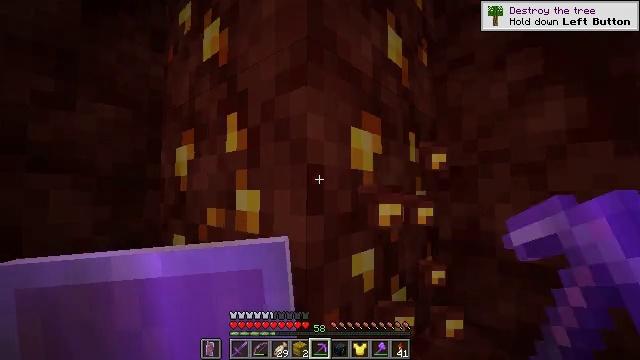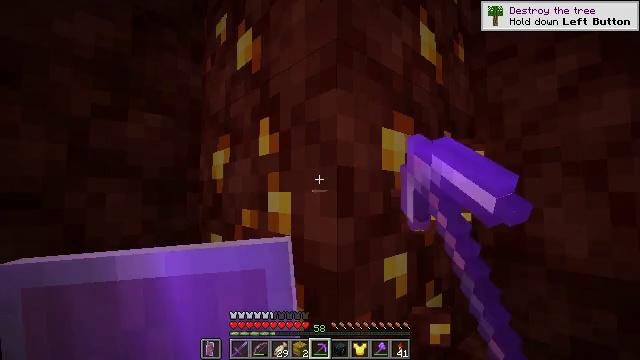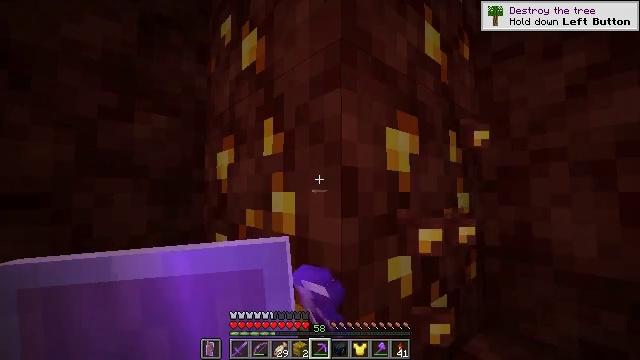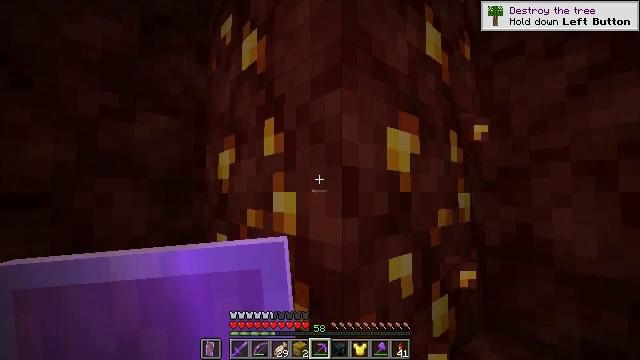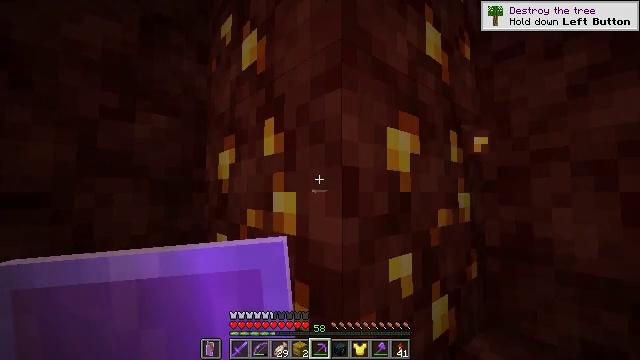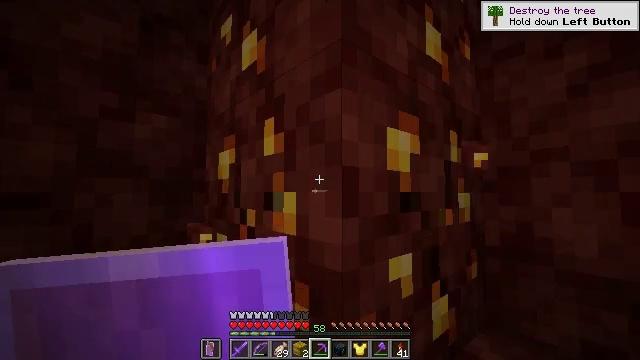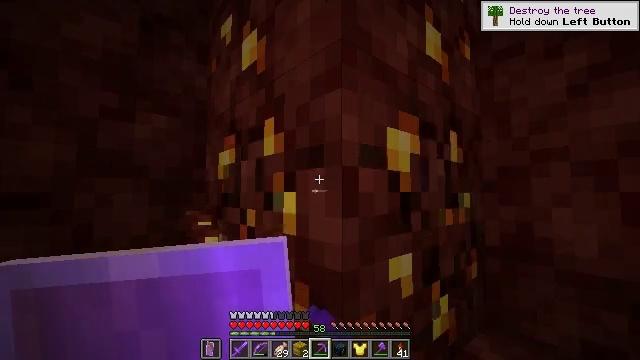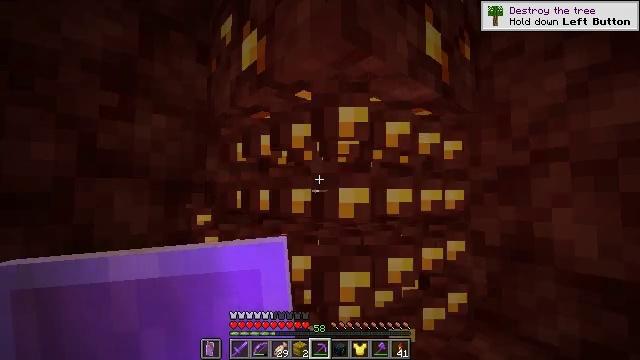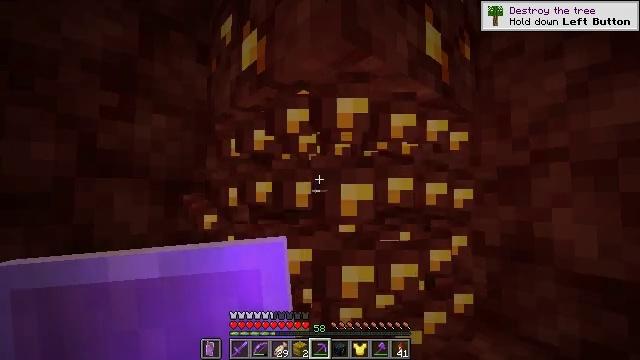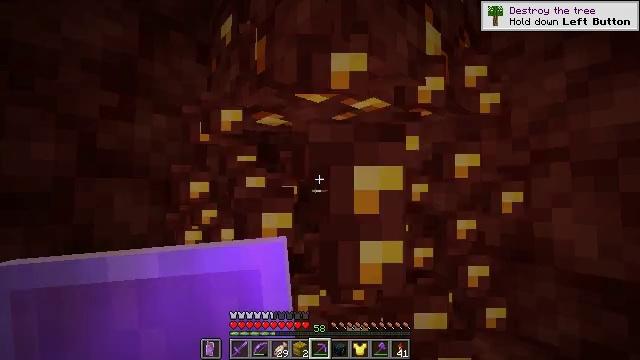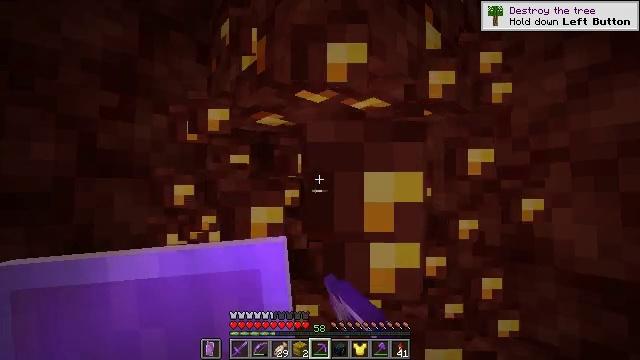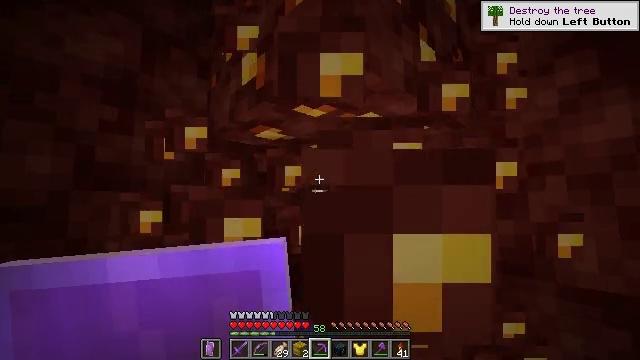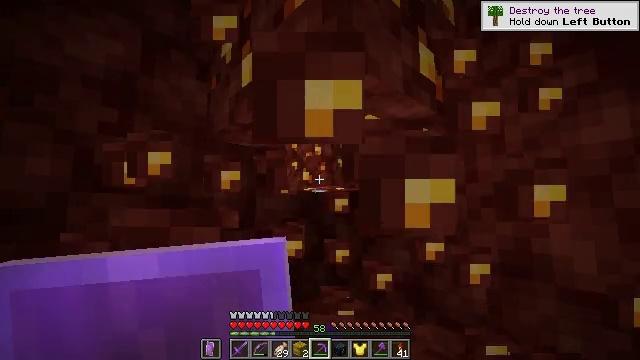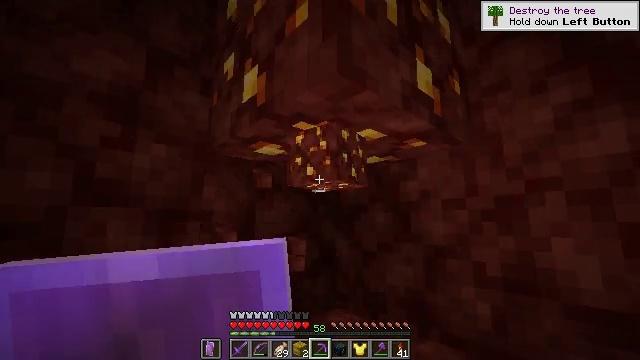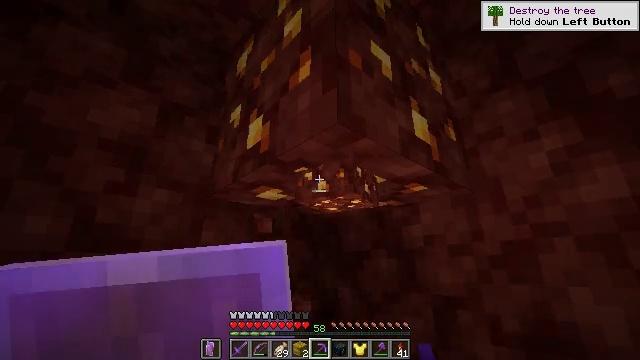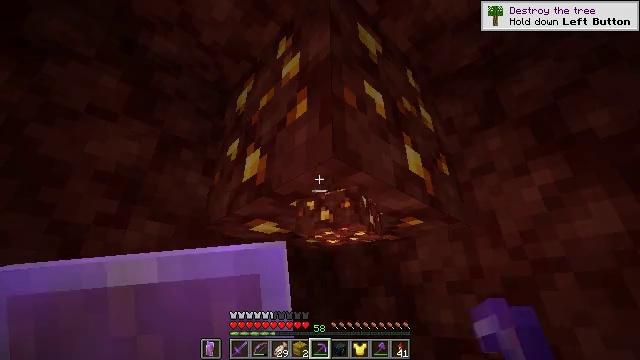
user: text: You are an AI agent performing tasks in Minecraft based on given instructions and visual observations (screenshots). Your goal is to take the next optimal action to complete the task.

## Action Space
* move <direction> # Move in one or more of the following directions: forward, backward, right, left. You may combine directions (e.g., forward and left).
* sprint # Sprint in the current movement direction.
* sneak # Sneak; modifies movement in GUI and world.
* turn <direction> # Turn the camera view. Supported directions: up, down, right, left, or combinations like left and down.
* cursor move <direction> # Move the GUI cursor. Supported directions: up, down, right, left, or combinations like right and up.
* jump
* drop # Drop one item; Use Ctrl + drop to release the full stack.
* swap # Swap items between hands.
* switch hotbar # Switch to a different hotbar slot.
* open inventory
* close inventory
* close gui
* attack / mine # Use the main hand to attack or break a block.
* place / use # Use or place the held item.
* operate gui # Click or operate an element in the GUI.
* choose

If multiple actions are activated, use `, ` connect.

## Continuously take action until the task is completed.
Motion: motion action
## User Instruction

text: Mine nether gold ore in the Nether.
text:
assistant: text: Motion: turn left
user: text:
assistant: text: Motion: no_op
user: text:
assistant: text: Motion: no_op
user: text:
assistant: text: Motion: no_op
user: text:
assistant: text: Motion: attack / mine
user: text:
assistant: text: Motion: attack / mine
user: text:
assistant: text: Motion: attack / mine
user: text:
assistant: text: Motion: attack / mine
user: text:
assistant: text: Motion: attack / mine
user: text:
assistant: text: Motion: attack / mine
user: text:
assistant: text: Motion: turn up, attack / mine
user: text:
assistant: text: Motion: no_op
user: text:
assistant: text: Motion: turn up
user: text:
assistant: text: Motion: turn up
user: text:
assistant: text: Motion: turn right and up
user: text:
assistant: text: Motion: turn up
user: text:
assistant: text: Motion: attack / mine
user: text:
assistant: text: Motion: attack / mine
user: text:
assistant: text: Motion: attack / mine
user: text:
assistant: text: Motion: attack / mine
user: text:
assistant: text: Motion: attack / mine
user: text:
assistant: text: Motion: attack / mine
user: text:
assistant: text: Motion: attack / mine
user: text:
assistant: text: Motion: no_op
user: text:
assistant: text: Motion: no_op
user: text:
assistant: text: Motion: no_op
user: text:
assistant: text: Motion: move forward, turn down
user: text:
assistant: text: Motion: move forward, turn down
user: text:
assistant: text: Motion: move forward, turn down, jump
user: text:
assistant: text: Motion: move forward, turn down, jump